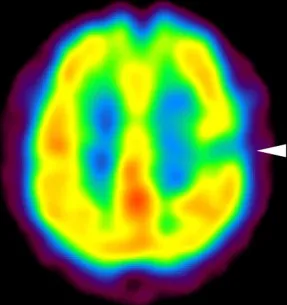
Axial.
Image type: radiology (pet)